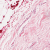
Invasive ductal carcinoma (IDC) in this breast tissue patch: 0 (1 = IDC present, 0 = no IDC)